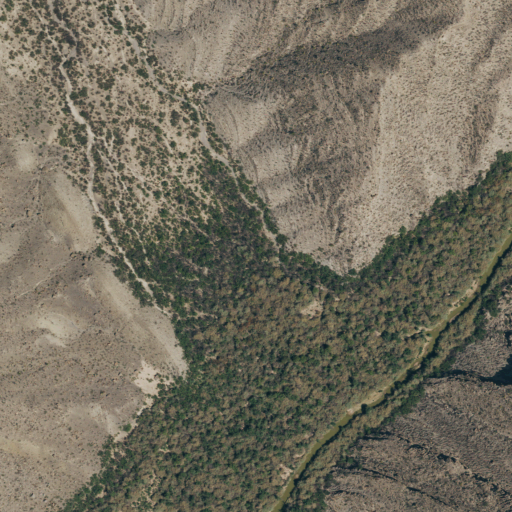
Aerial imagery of valley in Texas named Goat Canyon containing shrub, woody wetlands, and unknown